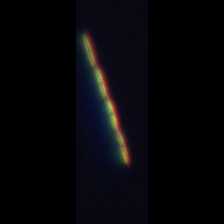
Taxon: Psuedo-nitzschia
Group: Diatoms